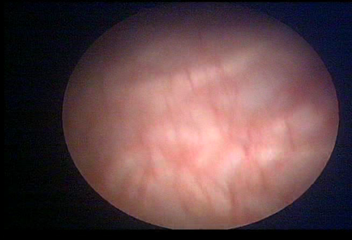
Modality: WLC
Class: Normal mucosa
Bladder cancer association: No